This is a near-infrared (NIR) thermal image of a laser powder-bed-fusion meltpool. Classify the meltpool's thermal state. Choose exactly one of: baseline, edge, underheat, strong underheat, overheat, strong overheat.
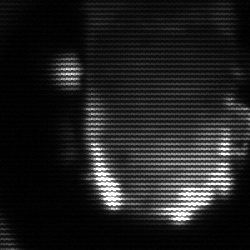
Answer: baseline